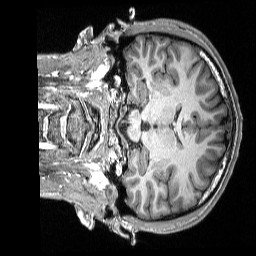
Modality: T1w
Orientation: coronal
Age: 19
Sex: male
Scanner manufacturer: siemens
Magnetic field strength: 3 T
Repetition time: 2.3 s
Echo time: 0.00298 s